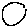
Label: circle